Question: I have circular button as
XAML for that is,
'''
<!--round button-->
<Style x:Key ="roundButtonTemplate" TargetType ="{x:Type Button}">
<Setter Property ="Margin" Value ="10,0,10,10"/>
<Setter Property ="Template">
<Setter.Value>
<ControlTemplate TargetType ="{x:Type Button}">
<Grid>
<Ellipse x:Name ="OuterRing" Width ="40" Height ="40" Fill="{TemplateBinding Background}"/>
<ContentPresenter HorizontalAlignment="Center" VerticalAlignment="Center"/>
</Grid>
<ControlTemplate.Triggers>
<Trigger Property ="IsPressed" Value ="True">
<Setter TargetName ="OuterRing" Property ="Height" Value ="30"/>
<Setter TargetName ="OuterRing" Property ="Width" Value ="30"/>
</Trigger>
</ControlTemplate.Triggers>
</ControlTemplate>
</Setter.Value>
</Setter>
</Style>
'''
And I have applied it as,
'''
<Button Style="{StaticResource roundButtonTemplate}" Click="button_Click" Background="#CC41B1E1" Width="42" Height="42" Margin="0,0,10,0">
<Image Height="24" Width="24" Source="/Images/add.png" />
</Button>
'''
Now the problem is when I press the button only the circle shrinks but the image remains as it is. I want the whole button to shrink with image as well to give it a perfect "Pushed" effect.
Any idea what is getting wrong?
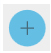
Answer: Instead of changing size to some fixed value in you template apply 'ScaleTransform' to main 'Grid' of your template
'''
<ControlTemplate TargetType ="{x:Type Button}">
<Grid RenderTransformOrigin="0.5,0.5" x:Name="RootGrid">
<Ellipse x:Name ="OuterRing" Width ="40" Height ="40" Fill="{TemplateBinding Background}"/>
<ContentPresenter HorizontalAlignment="Center" VerticalAlignment="Center"/>
</Grid>
<ControlTemplate.Triggers>
<Trigger Property ="IsPressed" Value ="True">
<Setter TargetName="RootGrid" Property="RenderTransform">
<Setter.Value>
<ScaleTransform ScaleX="0.9" ScaleY="0.9"/>
</Setter.Value>
</Setter>
</Trigger>
</ControlTemplate.Triggers>
</ControlTemplate>
'''
don't forget to set 'RenderTransformOrigin="0.5,0.5"'